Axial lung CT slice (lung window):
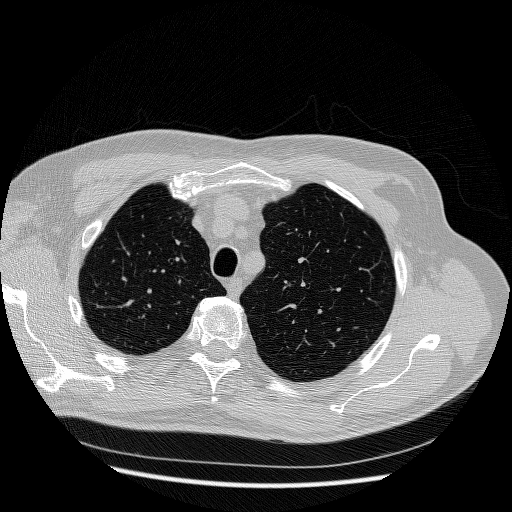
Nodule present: no